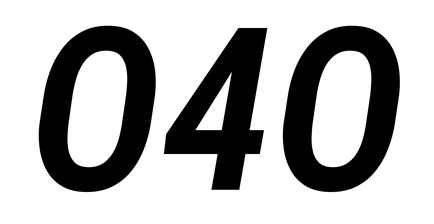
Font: Roboto-Italic_Condensed_SemiBold_Italic